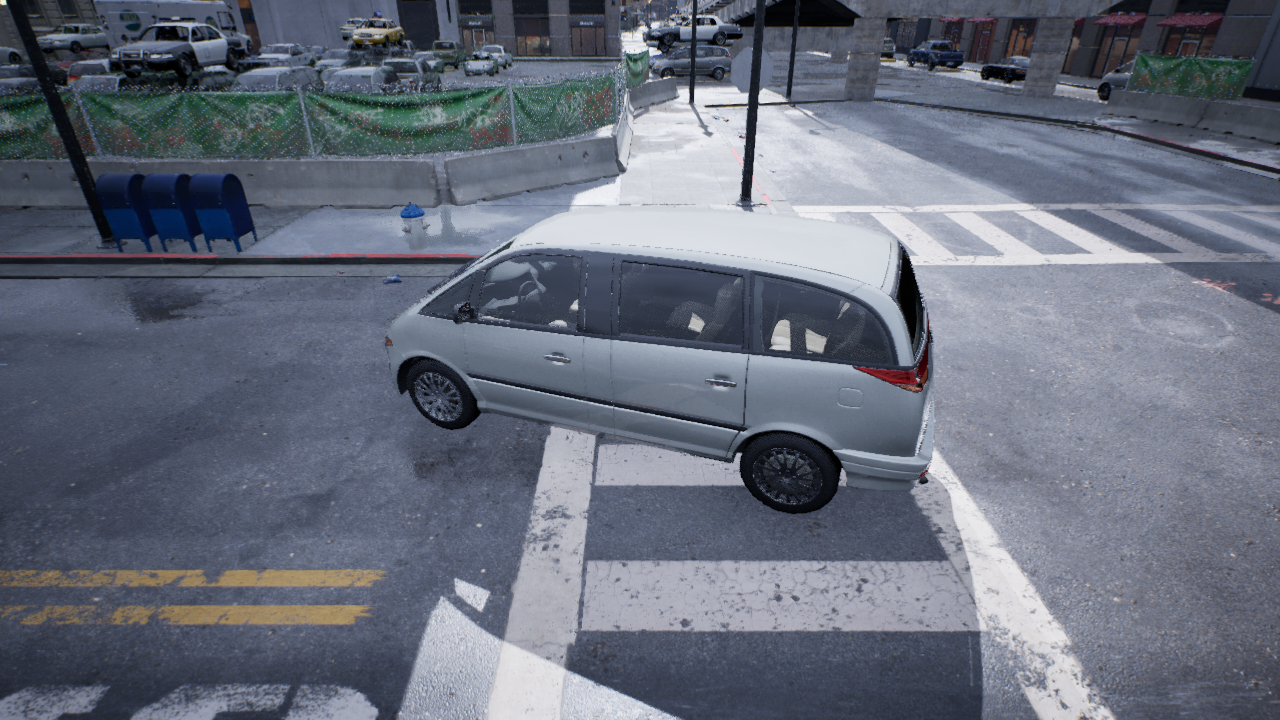
Venue: intersection
Lighting: overcast
Vehicle rig: minivan